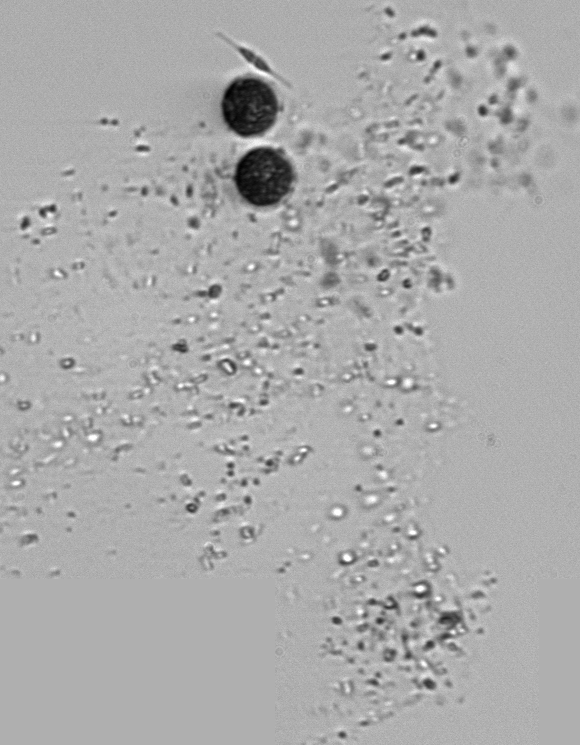
Label: Phaeocystis